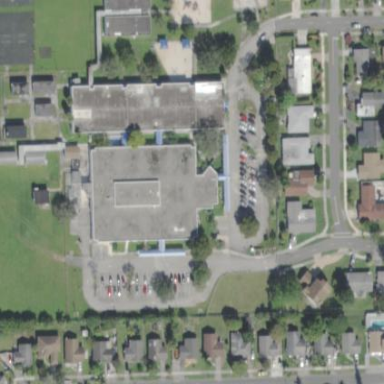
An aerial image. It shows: School building.